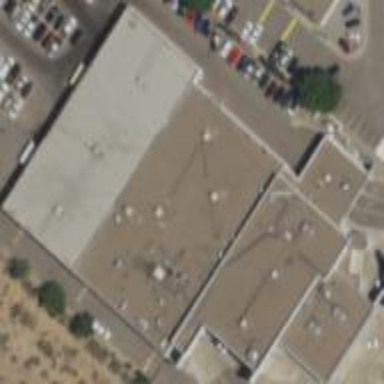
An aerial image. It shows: Building that houses car shop.